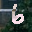
Label: 6